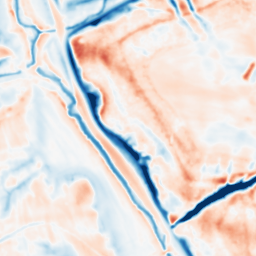
Category: multiscale
Decomposition family: dog_multiscale
Decomposition parameters: sigma_ratio: 1.4
n_scales: 6
base_sigma: 1
Upsampling method: bilinear
Upsampling parameters: scale: 4
Upsampling scale: 4